Question: I want to use VideoCaptureAPIs(cv2.CAP_DSHOW) to adjust my resolution.
link: <URL>
Because I can not change the scale into 16:9.
It's always 4:3 although I set the resolution as 1280*720. It doesn't work but giving me a image like this.

The webcam is Logitech C992 Pro stream webcam.
And I have already upgrade the driver.
Do anyone knows how to fix it?
'''
import cv2
cap = cv2.VideoCapture(1,cv2.CAP_DSHOW)
cap.set(cv2.CAP_PROP_FRAME_WIDTH, 1280)
cap.set(cv2.CAP_PROP_FRAME_HEIGHT, 720)
while(True):
ret, frame = cap.read()
cv2.imshow('frame', frame)
if cv2.waitKey(1) & 0xFF == ord('q'):
break
cap.release()
cv2.destroyAllWindows()
'''
And the error code is below:
'''
Traceback (most recent call last):
File "d:/VisualCode/Weight Scale2/test.py", line 3, in <module>
cap = cv2.VideoCapture(1,cv2.CAP_DSHOW)
TypeError: VideoCapture() takes at most 1 argument (2 given)
'''
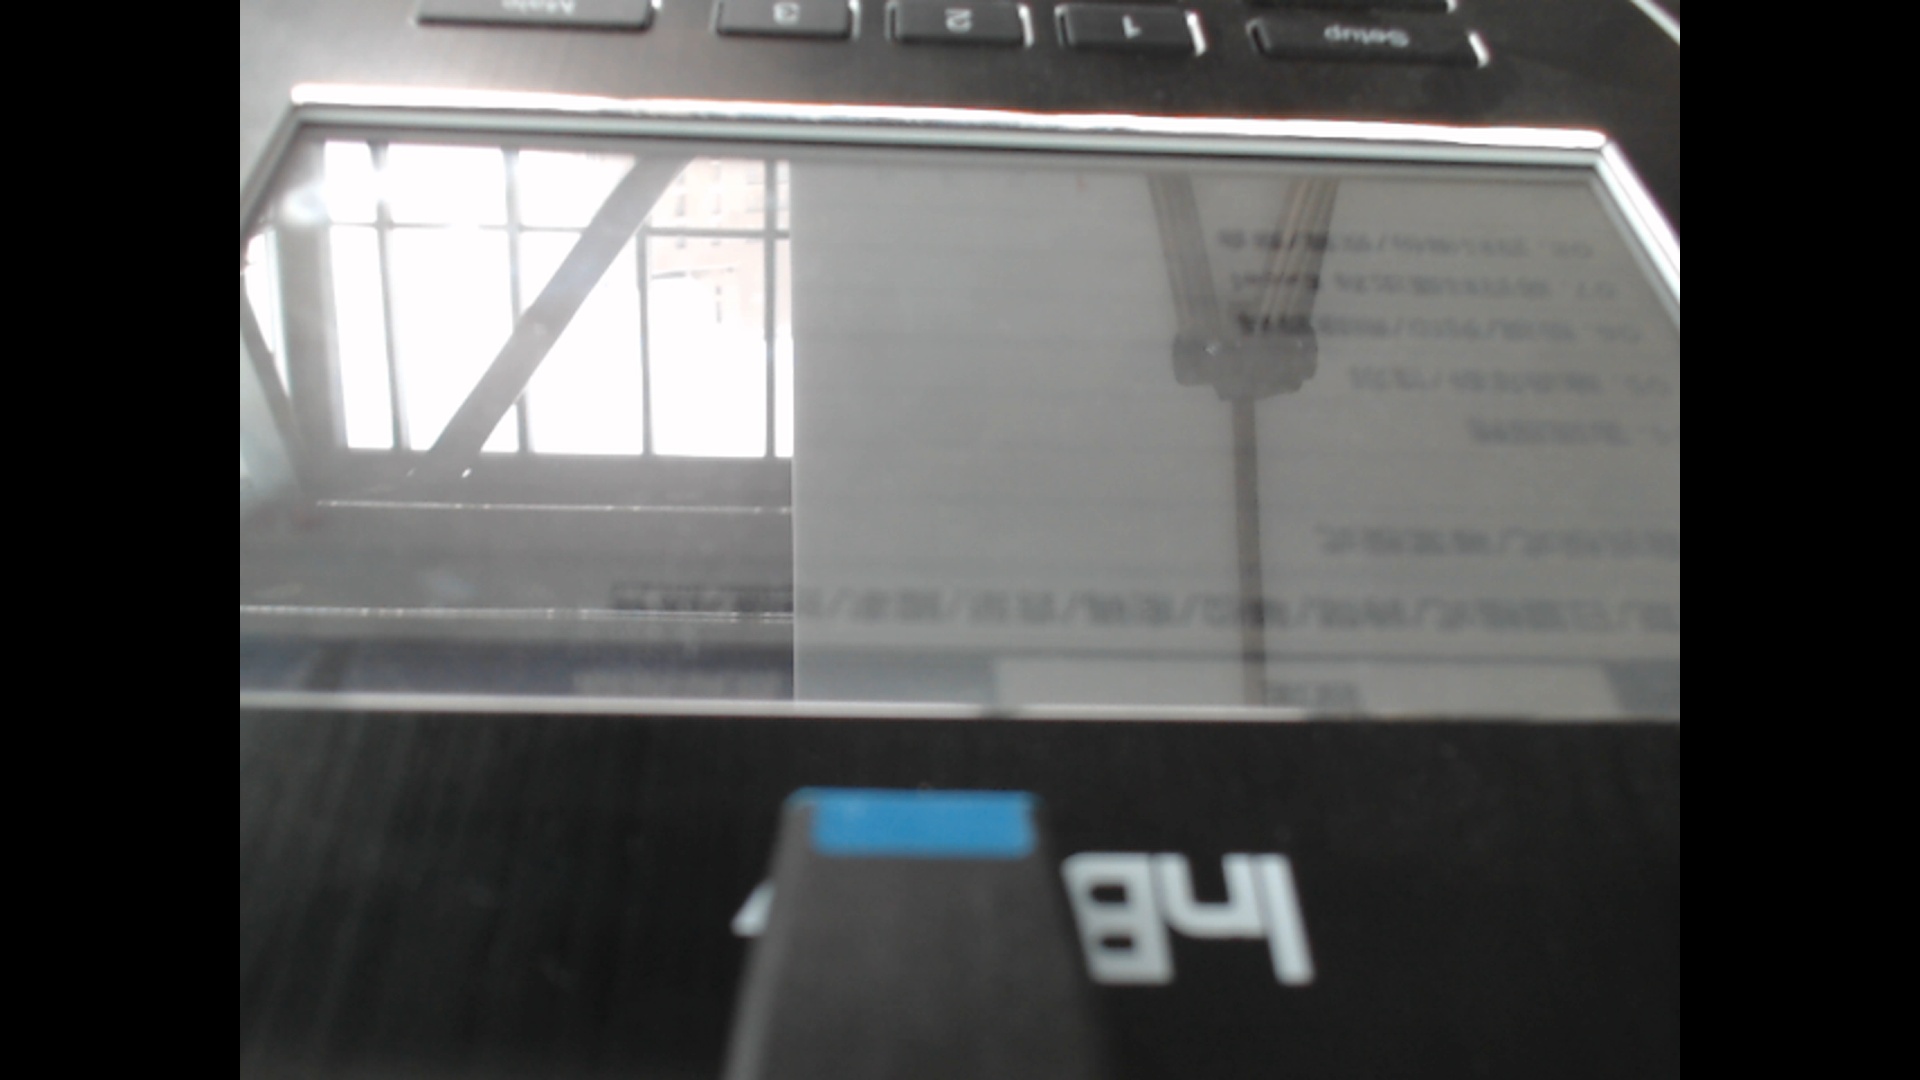
Answer: [Solution]
Okay, so I solved the problem by using python3.7.9 and opencv 4.5.1.48 and it works!! I think there are some definition conflicts when using opencv with some versions of python, like 3.6 and 3.8.
So I just upgraded the python environment and opencv version:
'''
pip install --upgrade opencv-python==4.5.1.48
'''
Hope this answer helps.